Question: I have the following list, which I want to act in the following way:
- - -
CSS & HTML:
'''
<style>
#navcontainer
{
margin-left: auto;
margin-right: auto;
margin-bottom: 40px;
border-top: 1px solid #999;
z-index: 1;
}
#navcontainer ul
{
list-style-type: none;
text-align: center;
margin-top: -8px;
padding: 0;
position: relative;
z-index: 2;
}
#navcontainer li
{
display: inline;
text-align: center;
margin: 0 5px;
}
#navcontainer li a
{
padding: 1px 7px;
color: #666;
background-color: #fff;
border: 1px solid #ccc;
text-decoration: none;
}
#navcontainer li a:hover
{
color: #000;
border: 1px solid #666;
border-top: 2px solid #666;
border-bottom: 2px solid #666;
}
#navcontainer li a#current
{
color: #000;
border: 1px solid #666;
border-top: 2px solid #666;
border-bottom: 2px solid #666;
}
</style>
<div id="navcontainer">
<ul id="navlist">
<li><a href="#" id="current">Test1</a></li>
<li><a href="#">Test2</a></li>
<li><a href="#">Test3</a></li>
<li><a href="#">Test4</a></li>
</ul>
</div>
'''
I have tried to make it work with jQuery and "TextShower" - but I simply can't (I only know basic HTML)
Here's an image of my idea, I hope someone can make sense of it and help out, I'm sure the coding is quite simple, I just simply cannot get it to work :(

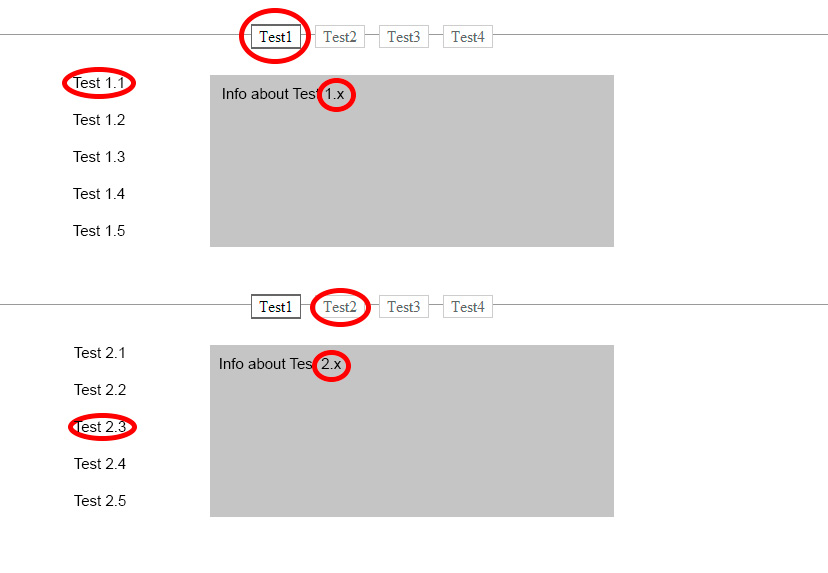
Answer: You could assign a CSS Class to each Test and Test Version.
'''
/* hide by default */
.vertical_nav {
display:none;
}
/* show */
.current {
display:block;
}
'''
Now you have more vertical menus, every one has the class 'verical_nav', therefore they are hidden.
'''
<ul class="vertical_nav" data-test="1"></ul>
<ul class="vertical_nav" data-test="2"></ul>
<ul class="vertical_nav" data-test="3"></ul>
'''
Also, you have all the links in the horizontal menu
'''
<a href="#" class="test" data-test="1">Test 1</a>
<a href="#" class="test" data-test="2">Test 2</a>
<a href="#" class="test" data-test="3">Test 3</a>
'''
additionally we assigned the 'data-test' attribte, which help us to identify.
the idea is to select data-test=1 if the link with data-test=1 is clicked.
use then jquery (or pure js) to select a verical nav
'''
$("a.test").click(function() {
var testNumber = $(this).data("data-test");
$(".vertical_nav").removeClass("current");
$(".vertical_nav[data-test=" + testNumber + "]").addClass("current");
});
'''
the same you can then do with the content block in the middle.
I wrote a little fiddle
<URL>